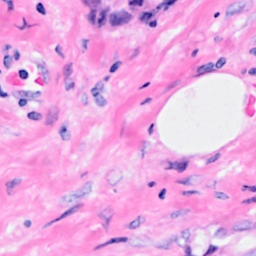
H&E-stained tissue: Breast